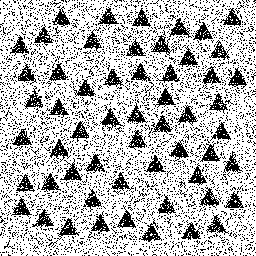
Squares: 0
Triangles: 56
Stars: 0
Total shapes: 56